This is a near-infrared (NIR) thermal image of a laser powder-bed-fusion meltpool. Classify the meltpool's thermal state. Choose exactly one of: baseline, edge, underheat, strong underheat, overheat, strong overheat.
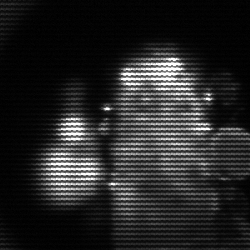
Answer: strong underheat